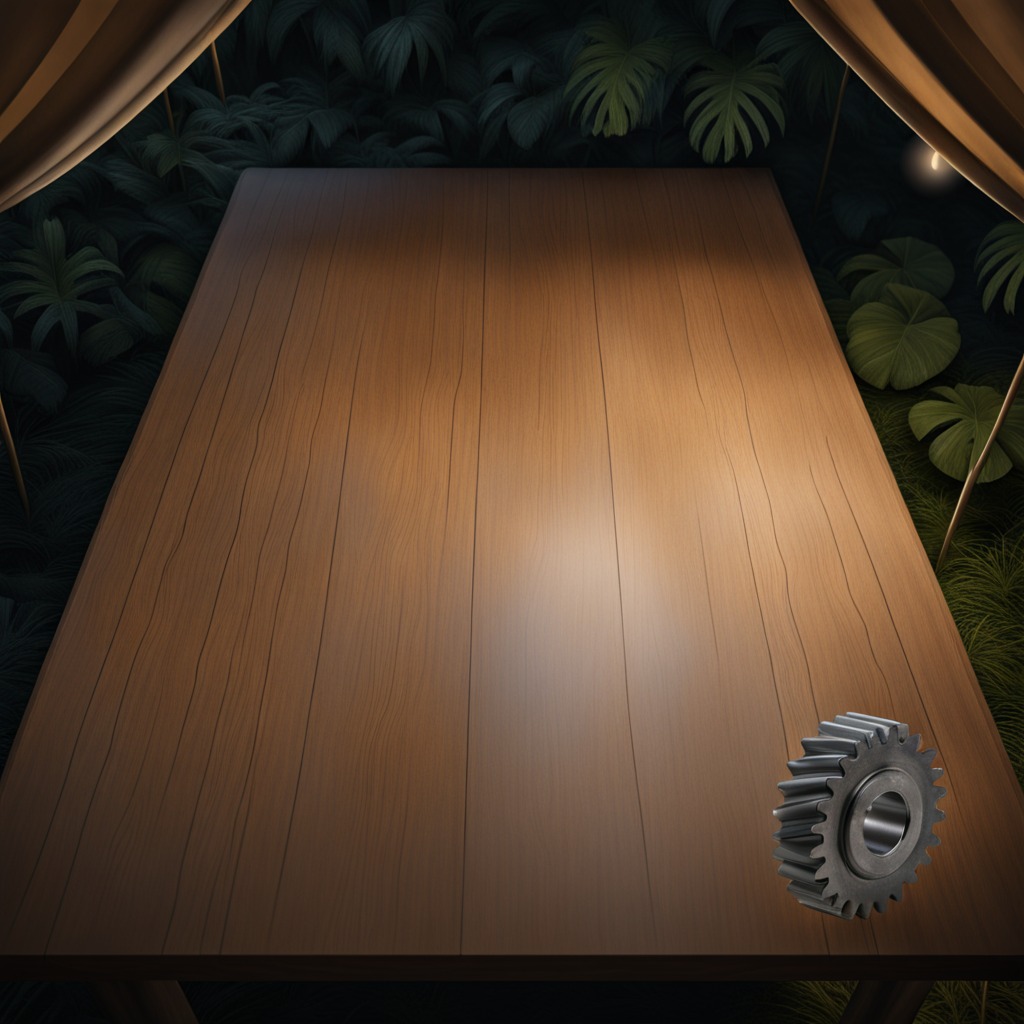
A steel gear with teeth is lying on a wooden table inside a jungle field workshop tent at night dim ambient light soft shadows worn but